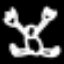
Label: frog